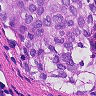
Metastatic tissue present: yes